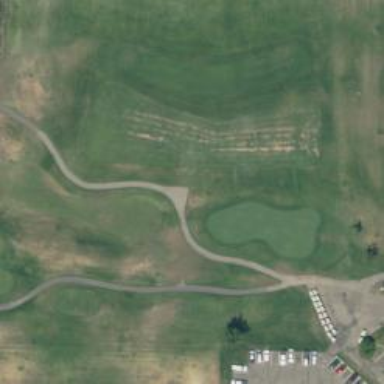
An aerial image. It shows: Service road designated as golf cart path.